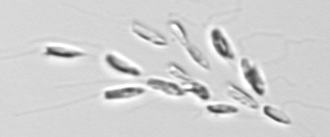
Label: Dinobryon